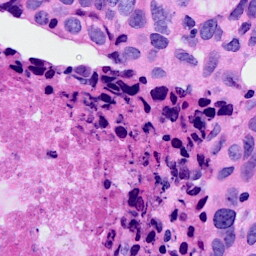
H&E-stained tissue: Breast